Question:
I'm using .NET ReportViewer control.
We only want to display the "Dealer" dropdown if user is admin.
Is it possible to hide the "Dealer" dropdown control based on another parameter passed in, like IsAdmin?
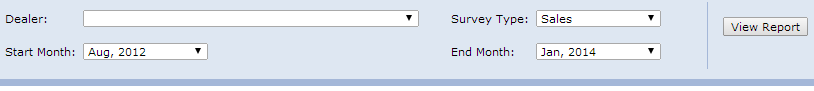
Answer: The 'Hidden' property of a parameter can only be 'True' or 'False' so you can't have an expression that changes the visibility dynamically.
However, what you could do is make the '@Dealer' parameter's available values restrict choice based on the logged in user. For example, let's assume that each user belongs to a dealer but administrators can see all dealers. Make the SQL for the '@Dealer' parameter's available values be something like:
'''
SELECT DealerId, DealerName
FROM Dealers
WHERE @UserId = 'Admin'
OR DealerId IN (SELECT DealerId FROM Users WHERE UserId = @UserId)
'''
Now the parameter will show all dealers when the user is Admin but only the specific dealer for that user when they are not. Default the parameter to the user's dealer and you are good to go.
@UserId is a global parameter for the currently logged in user.